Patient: sex M, age 45
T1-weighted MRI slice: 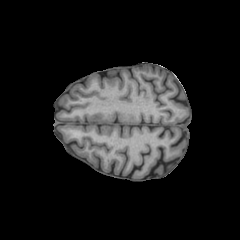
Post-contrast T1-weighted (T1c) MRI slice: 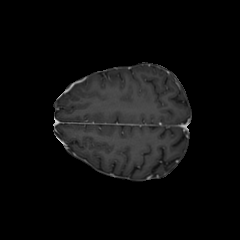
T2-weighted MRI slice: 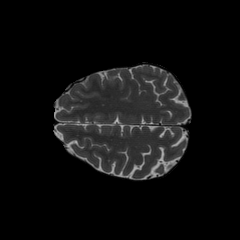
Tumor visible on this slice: no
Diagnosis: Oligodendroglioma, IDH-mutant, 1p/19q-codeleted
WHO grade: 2